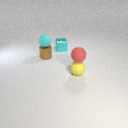
small red rubber sphere to the right of small cyan rubber sphere